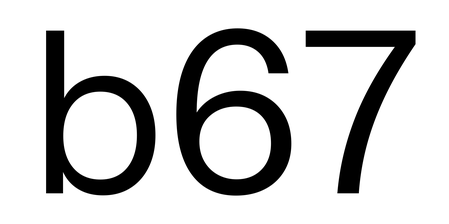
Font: InstrumentSans_Regular